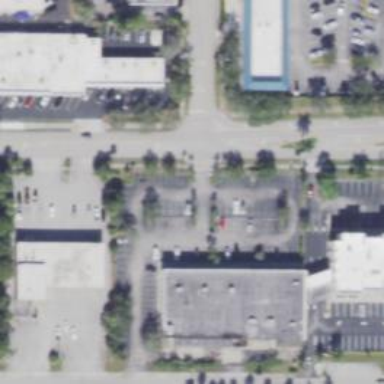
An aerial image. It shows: Tertiary road with separate sidewalks.